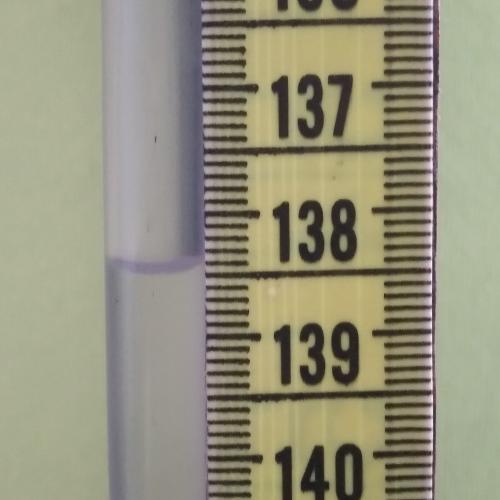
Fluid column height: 138.4 cm